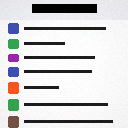
Screen state: on